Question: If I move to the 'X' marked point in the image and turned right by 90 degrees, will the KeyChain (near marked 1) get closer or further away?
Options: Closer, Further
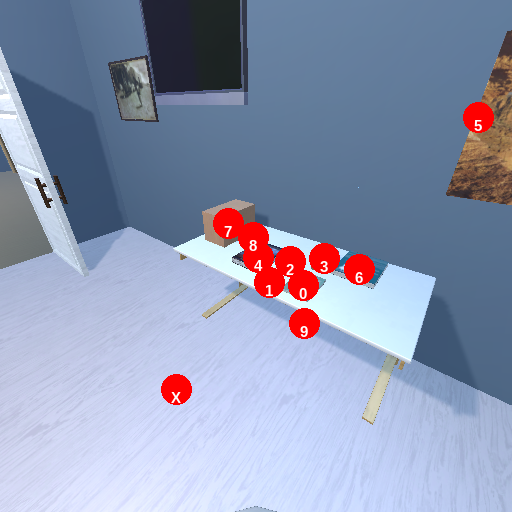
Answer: Closer